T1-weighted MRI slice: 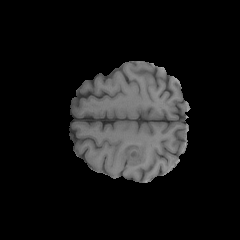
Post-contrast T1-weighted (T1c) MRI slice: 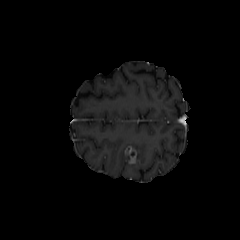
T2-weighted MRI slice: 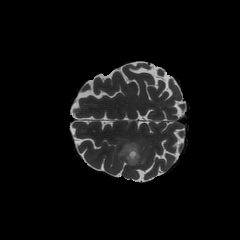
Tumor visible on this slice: yes